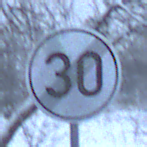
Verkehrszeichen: EndeGeschwindigkeit30
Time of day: Midday
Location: Outdoor (Nature)
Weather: Overcast
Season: Winter
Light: Natural